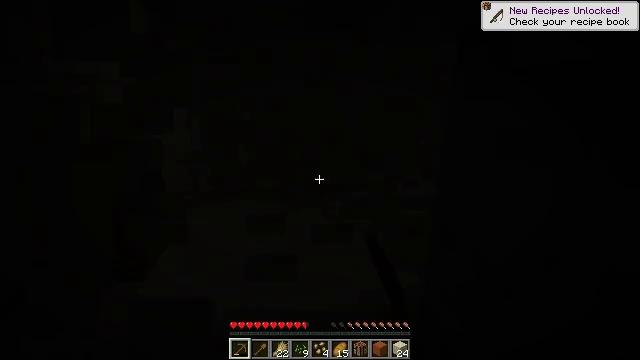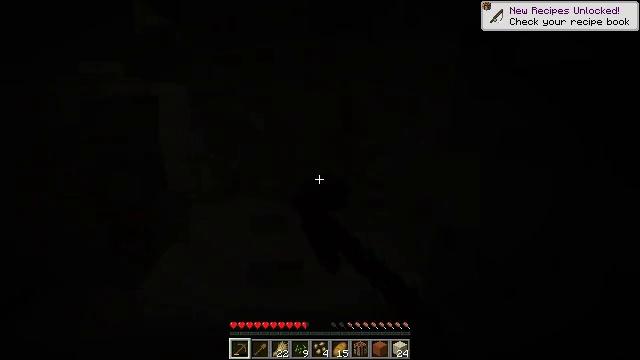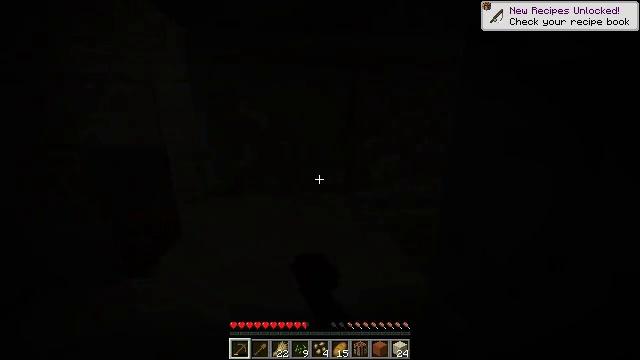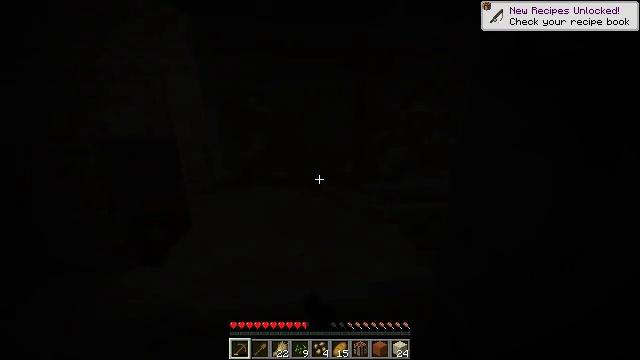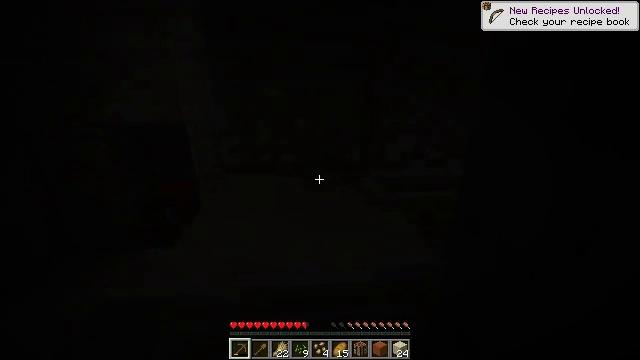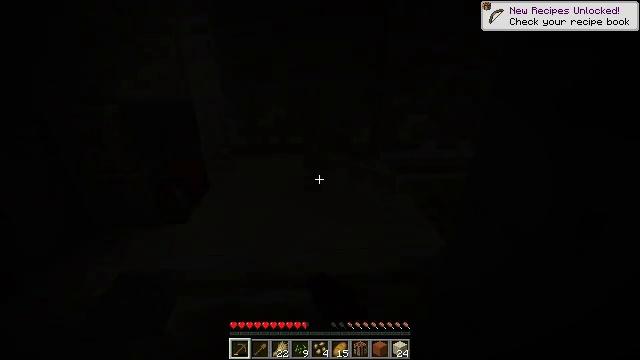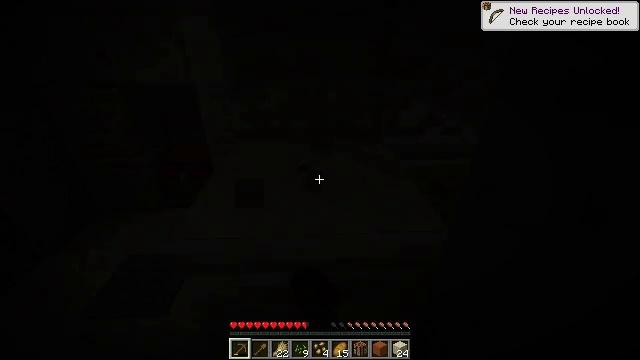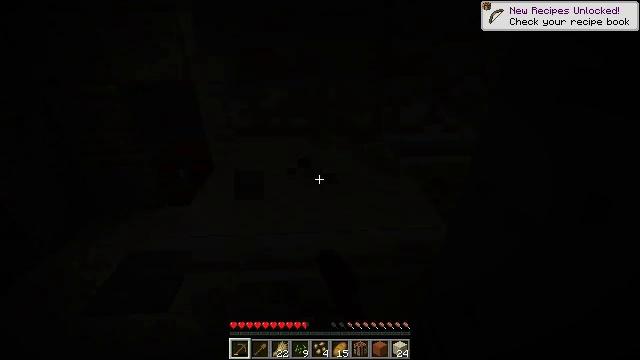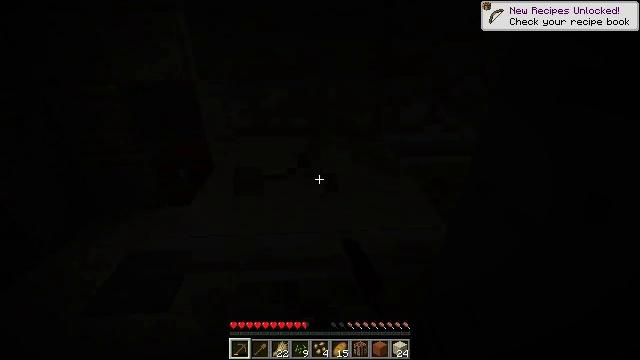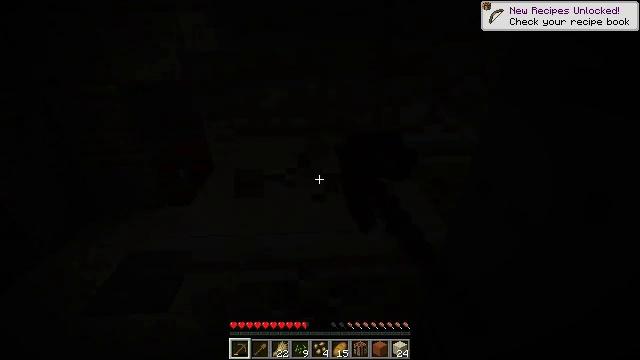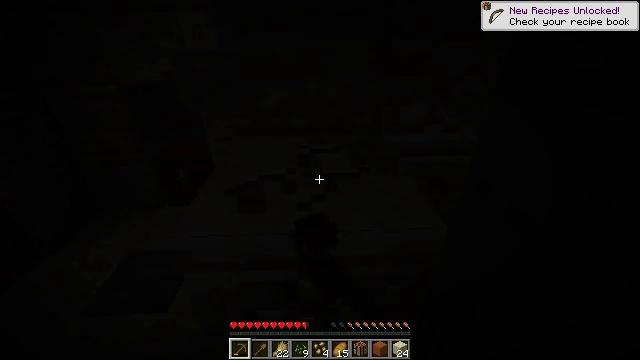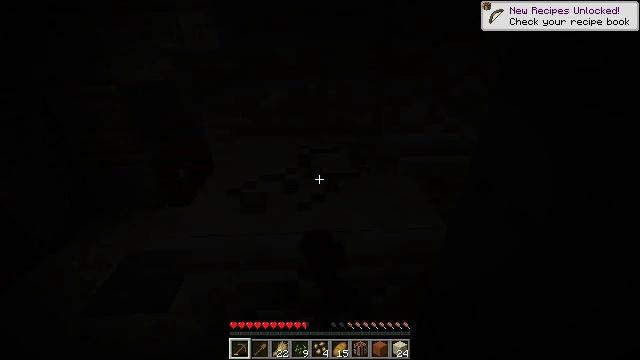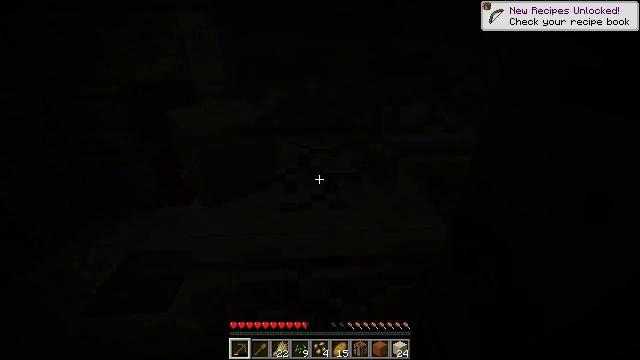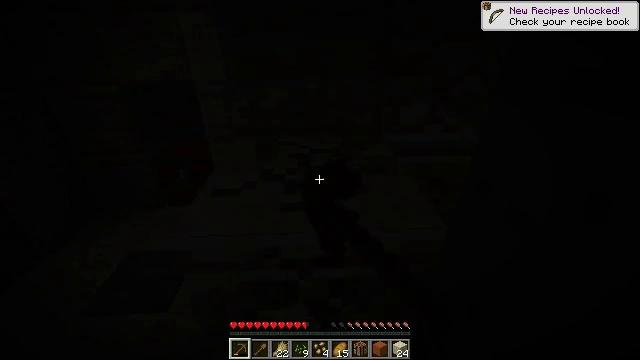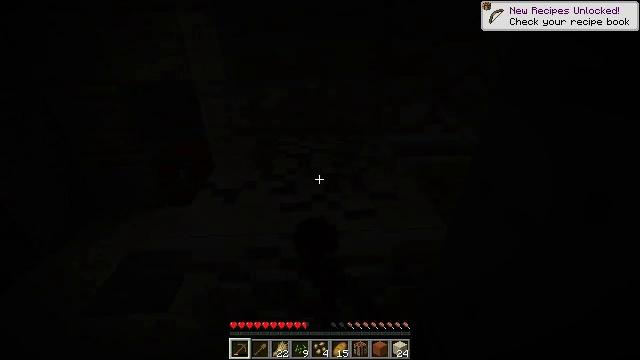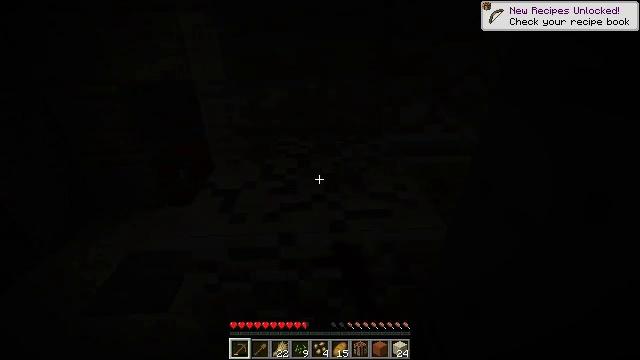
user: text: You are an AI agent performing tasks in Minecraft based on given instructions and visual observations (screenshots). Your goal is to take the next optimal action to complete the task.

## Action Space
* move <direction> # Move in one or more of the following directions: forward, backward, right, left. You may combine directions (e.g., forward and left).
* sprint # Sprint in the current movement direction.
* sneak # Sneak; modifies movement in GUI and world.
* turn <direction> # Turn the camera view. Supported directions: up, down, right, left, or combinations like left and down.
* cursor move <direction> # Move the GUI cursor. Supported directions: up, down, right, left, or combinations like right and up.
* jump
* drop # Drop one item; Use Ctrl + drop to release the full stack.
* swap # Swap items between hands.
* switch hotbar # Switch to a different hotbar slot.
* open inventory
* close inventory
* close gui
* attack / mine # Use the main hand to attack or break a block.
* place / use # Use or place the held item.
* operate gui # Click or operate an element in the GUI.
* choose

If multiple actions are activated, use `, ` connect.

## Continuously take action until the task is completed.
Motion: motion action
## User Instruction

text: Collect chiseled sandstone from an ancient structure.
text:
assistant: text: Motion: attack / mine
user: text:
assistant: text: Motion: attack / mine
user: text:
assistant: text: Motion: turn left and down, attack / mine
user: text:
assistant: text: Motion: turn left and down, attack / mine
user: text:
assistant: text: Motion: turn left and down, attack / mine
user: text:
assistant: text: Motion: turn down, attack / mine
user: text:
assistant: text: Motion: attack / mine
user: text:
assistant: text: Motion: attack / mine
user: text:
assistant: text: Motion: attack / mine
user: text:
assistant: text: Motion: attack / mine
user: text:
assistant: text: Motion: attack / mine
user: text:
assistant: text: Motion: attack / mine
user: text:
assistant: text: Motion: attack / mine
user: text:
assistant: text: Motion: attack / mine
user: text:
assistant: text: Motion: attack / mine
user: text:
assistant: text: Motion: attack / mine
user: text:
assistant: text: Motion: attack / mine
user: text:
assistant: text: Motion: attack / mine
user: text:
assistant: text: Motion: attack / mine
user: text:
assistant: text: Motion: attack / mine
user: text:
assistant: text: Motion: turn up, attack / mine
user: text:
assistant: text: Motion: attack / mine